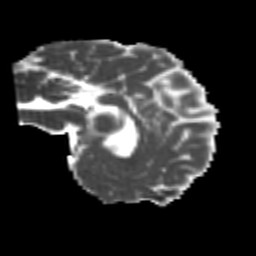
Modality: MD
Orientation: sagittal
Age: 23
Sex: female
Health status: healthy
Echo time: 0.074 s